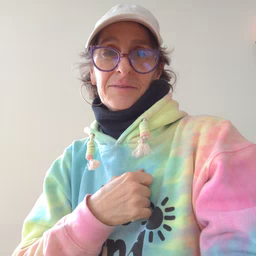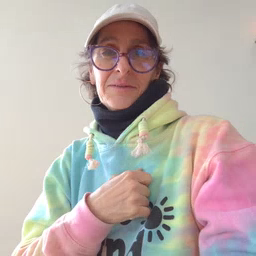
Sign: blue